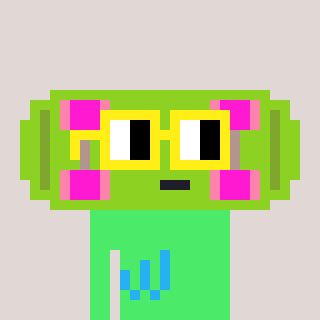
a pixel art character with square yellow glasses, a skateboard-shaped head and a teal-colored body on a warm background